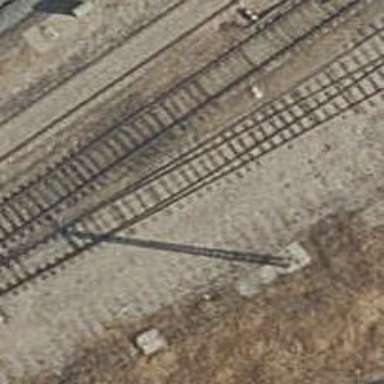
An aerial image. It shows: Rail siding with electrified contact lines for trains.